Question: It seems Apple's overlay is more than just a transparency. Any ideas on how to achieve this effect with CSS and possibly JS?

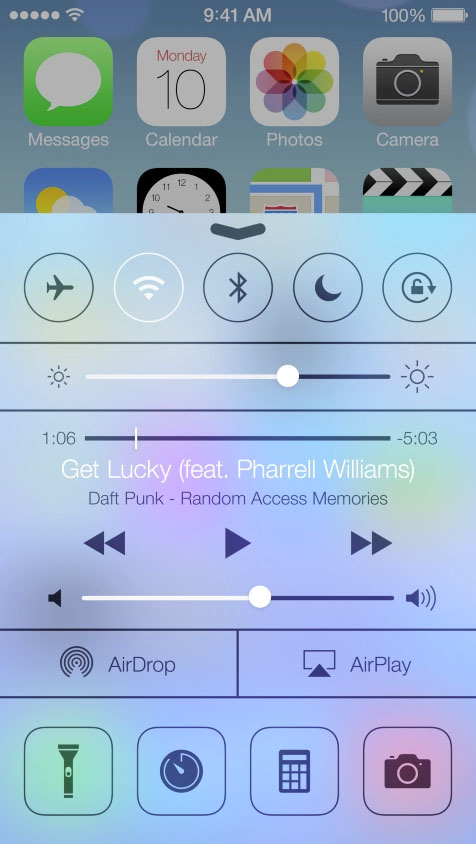
Answer: It is possible with CSS3 :
'''
#myDiv {
-webkit-filter: blur(20px);
-moz-filter: blur(20px);
-o-filter: blur(20px);
-ms-filter: blur(20px);
filter: blur(20px);
opacity: 0.4;
}
'''
Example here => <URL>